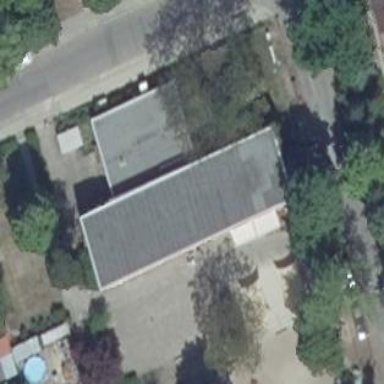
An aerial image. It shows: Part of building.